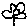
Label: flower